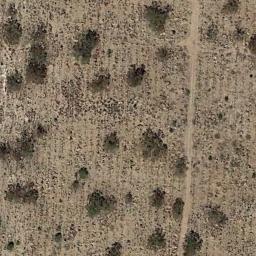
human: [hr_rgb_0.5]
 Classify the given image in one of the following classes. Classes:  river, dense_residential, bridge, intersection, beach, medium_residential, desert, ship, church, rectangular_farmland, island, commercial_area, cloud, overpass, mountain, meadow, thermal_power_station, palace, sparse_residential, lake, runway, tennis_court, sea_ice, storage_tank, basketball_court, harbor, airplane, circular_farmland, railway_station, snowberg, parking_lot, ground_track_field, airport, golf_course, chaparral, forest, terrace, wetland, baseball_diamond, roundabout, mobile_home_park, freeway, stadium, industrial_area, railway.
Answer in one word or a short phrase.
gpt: chaparral